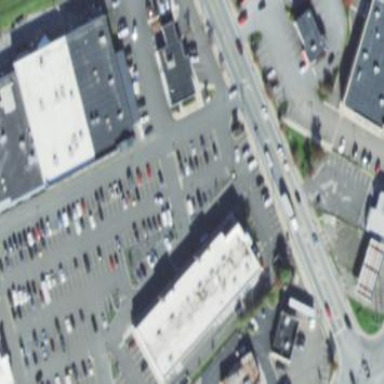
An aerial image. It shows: Commercial building.